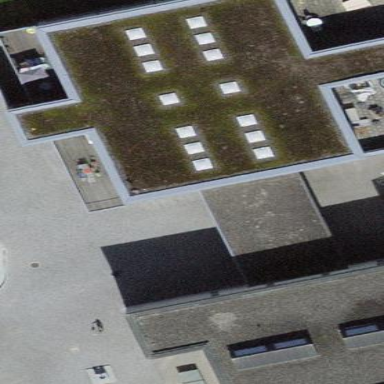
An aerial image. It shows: School building.